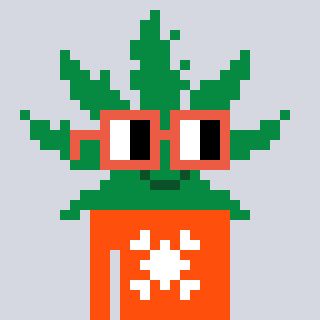
a pixel art character with square orange glasses, a weed-shaped head and a orange-colored body on a cool background